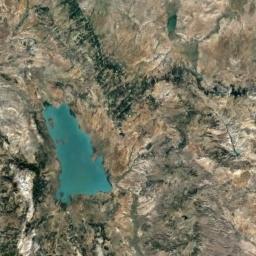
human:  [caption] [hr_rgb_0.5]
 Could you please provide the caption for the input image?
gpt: The ground is uneven around the lake .

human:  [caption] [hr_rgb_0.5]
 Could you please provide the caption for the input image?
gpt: An irregularly shaped pale blue lake surrounded by yellow-brown mountains .

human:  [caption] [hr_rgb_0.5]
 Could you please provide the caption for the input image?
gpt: The lake in the picture is slender .

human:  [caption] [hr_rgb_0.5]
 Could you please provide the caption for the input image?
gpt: The green lake lies in a mountainous area and the water is light blue .

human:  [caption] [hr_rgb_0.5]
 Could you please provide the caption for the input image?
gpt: There are brown bare land and some green trees around the lake .